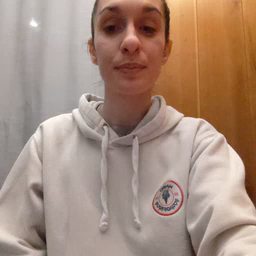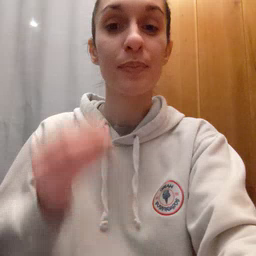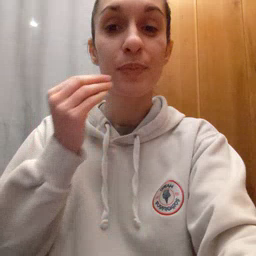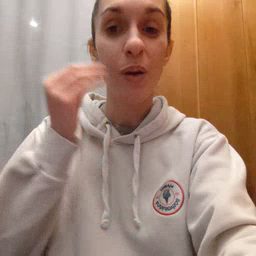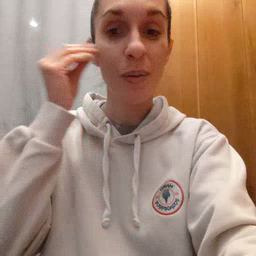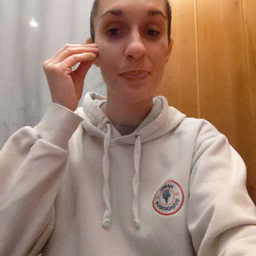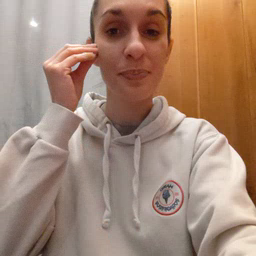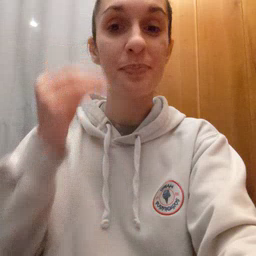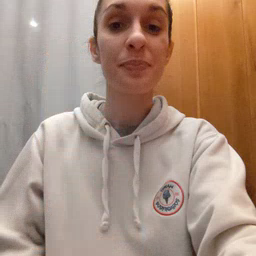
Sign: home